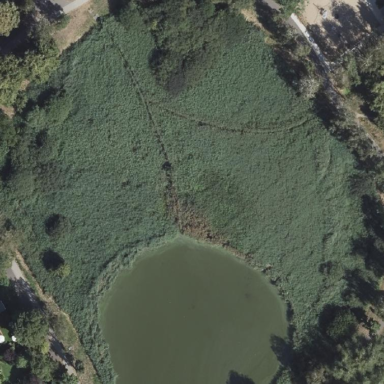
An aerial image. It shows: Reedbed in wetland area.